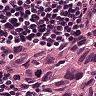
Metastatic tissue present: yes